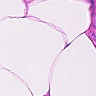
Metastatic tissue present: no